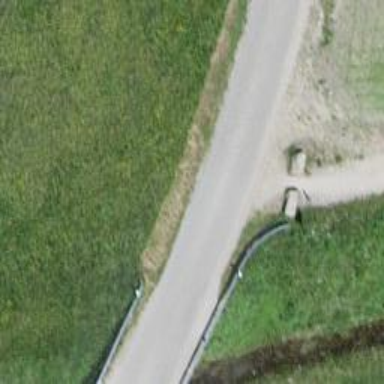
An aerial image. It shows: Unclassified road on bridge.